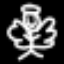
Label: angel